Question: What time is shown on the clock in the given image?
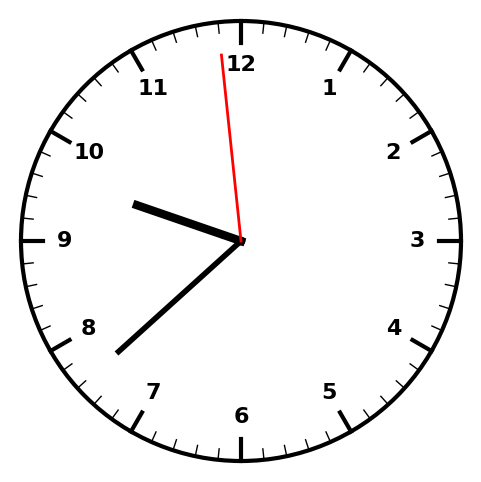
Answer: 09:37:59